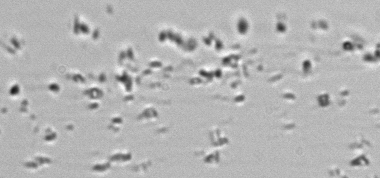
Label: Phaeocystis